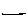
Label: line